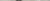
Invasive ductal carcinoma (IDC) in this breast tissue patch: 0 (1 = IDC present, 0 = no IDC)